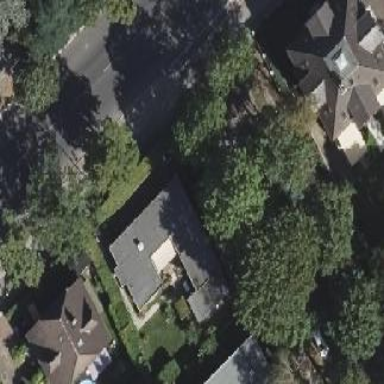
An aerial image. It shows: Bungalow-style building.